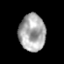
Tissue: prostate
Cell type: Myeloid cells
Senescence score: 0.3601
Nuclear area (px): 953
Mean DAPI intensity: 169.703